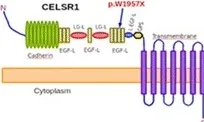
B; A cartoon representing the predicted protein structure of CELSR1 (uniprot id Q9NYQ6). An arrow represents the location of the mutation. The cartoon was inspired by the publication of Lei, et al. , 2014.
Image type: radiology (spect)